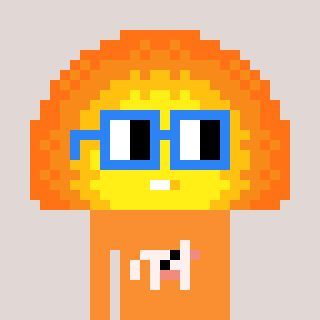
a pixel art character with square blue glasses, a sunset-shaped head and a orange-colored body on a warm background